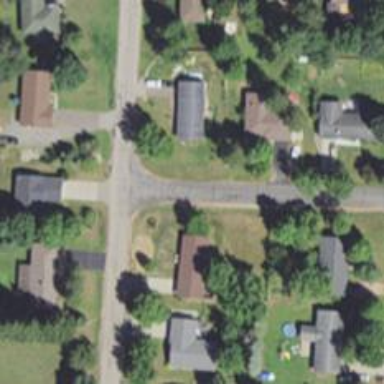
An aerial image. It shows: Smooth asphalt road in residential area.